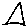
Label: triangle